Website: macys
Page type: customer-info-address
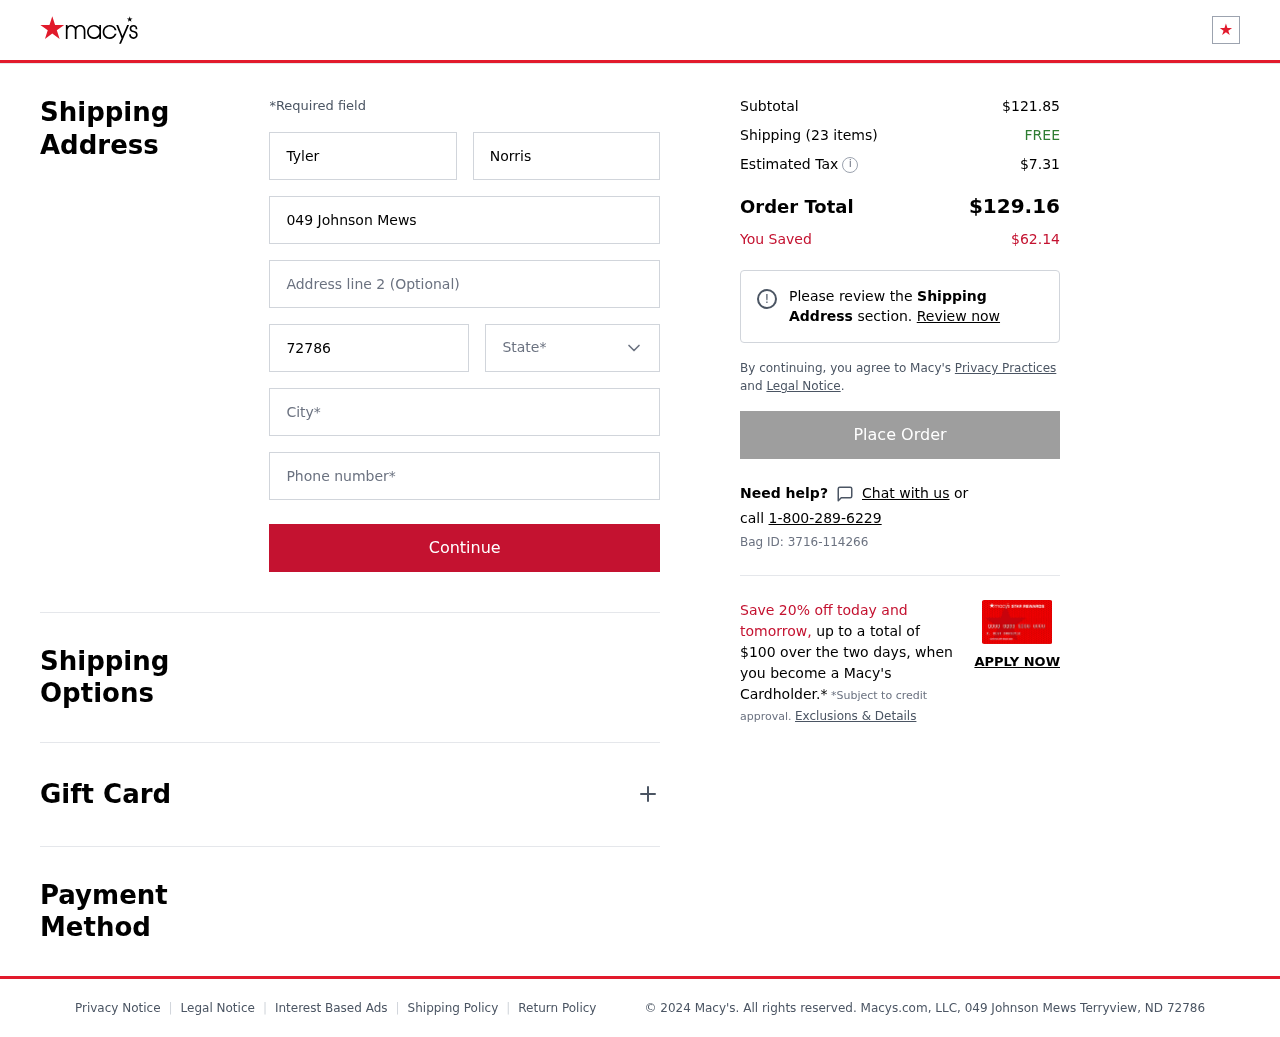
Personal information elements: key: PII_CITY
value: Terryview
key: PII_FIRSTNAME
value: Tyler
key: PII_LASTNAME
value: Norris
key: PII_PHONE
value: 6839833655
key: PII_POSTCODE
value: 72786
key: PII_STATE
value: North Dakota
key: PII_STREET
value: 049 Johnson Mews
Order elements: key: ORDER_SUBTOTAL
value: $121.85
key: ORDER_NUM_ITEMS
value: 23
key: ORDER_SHIPPING_COST
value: FREE
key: ORDER_TAX
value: $7.31
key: ORDER_TOTAL
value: $129.16
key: ORDER_SAVINGS
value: $62.14
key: ORDER_BAG_ID
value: Bag ID: 3716-114266